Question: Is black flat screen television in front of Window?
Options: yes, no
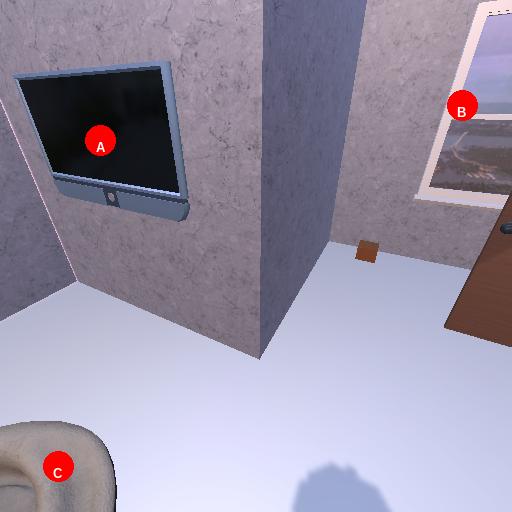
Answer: yes